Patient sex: M
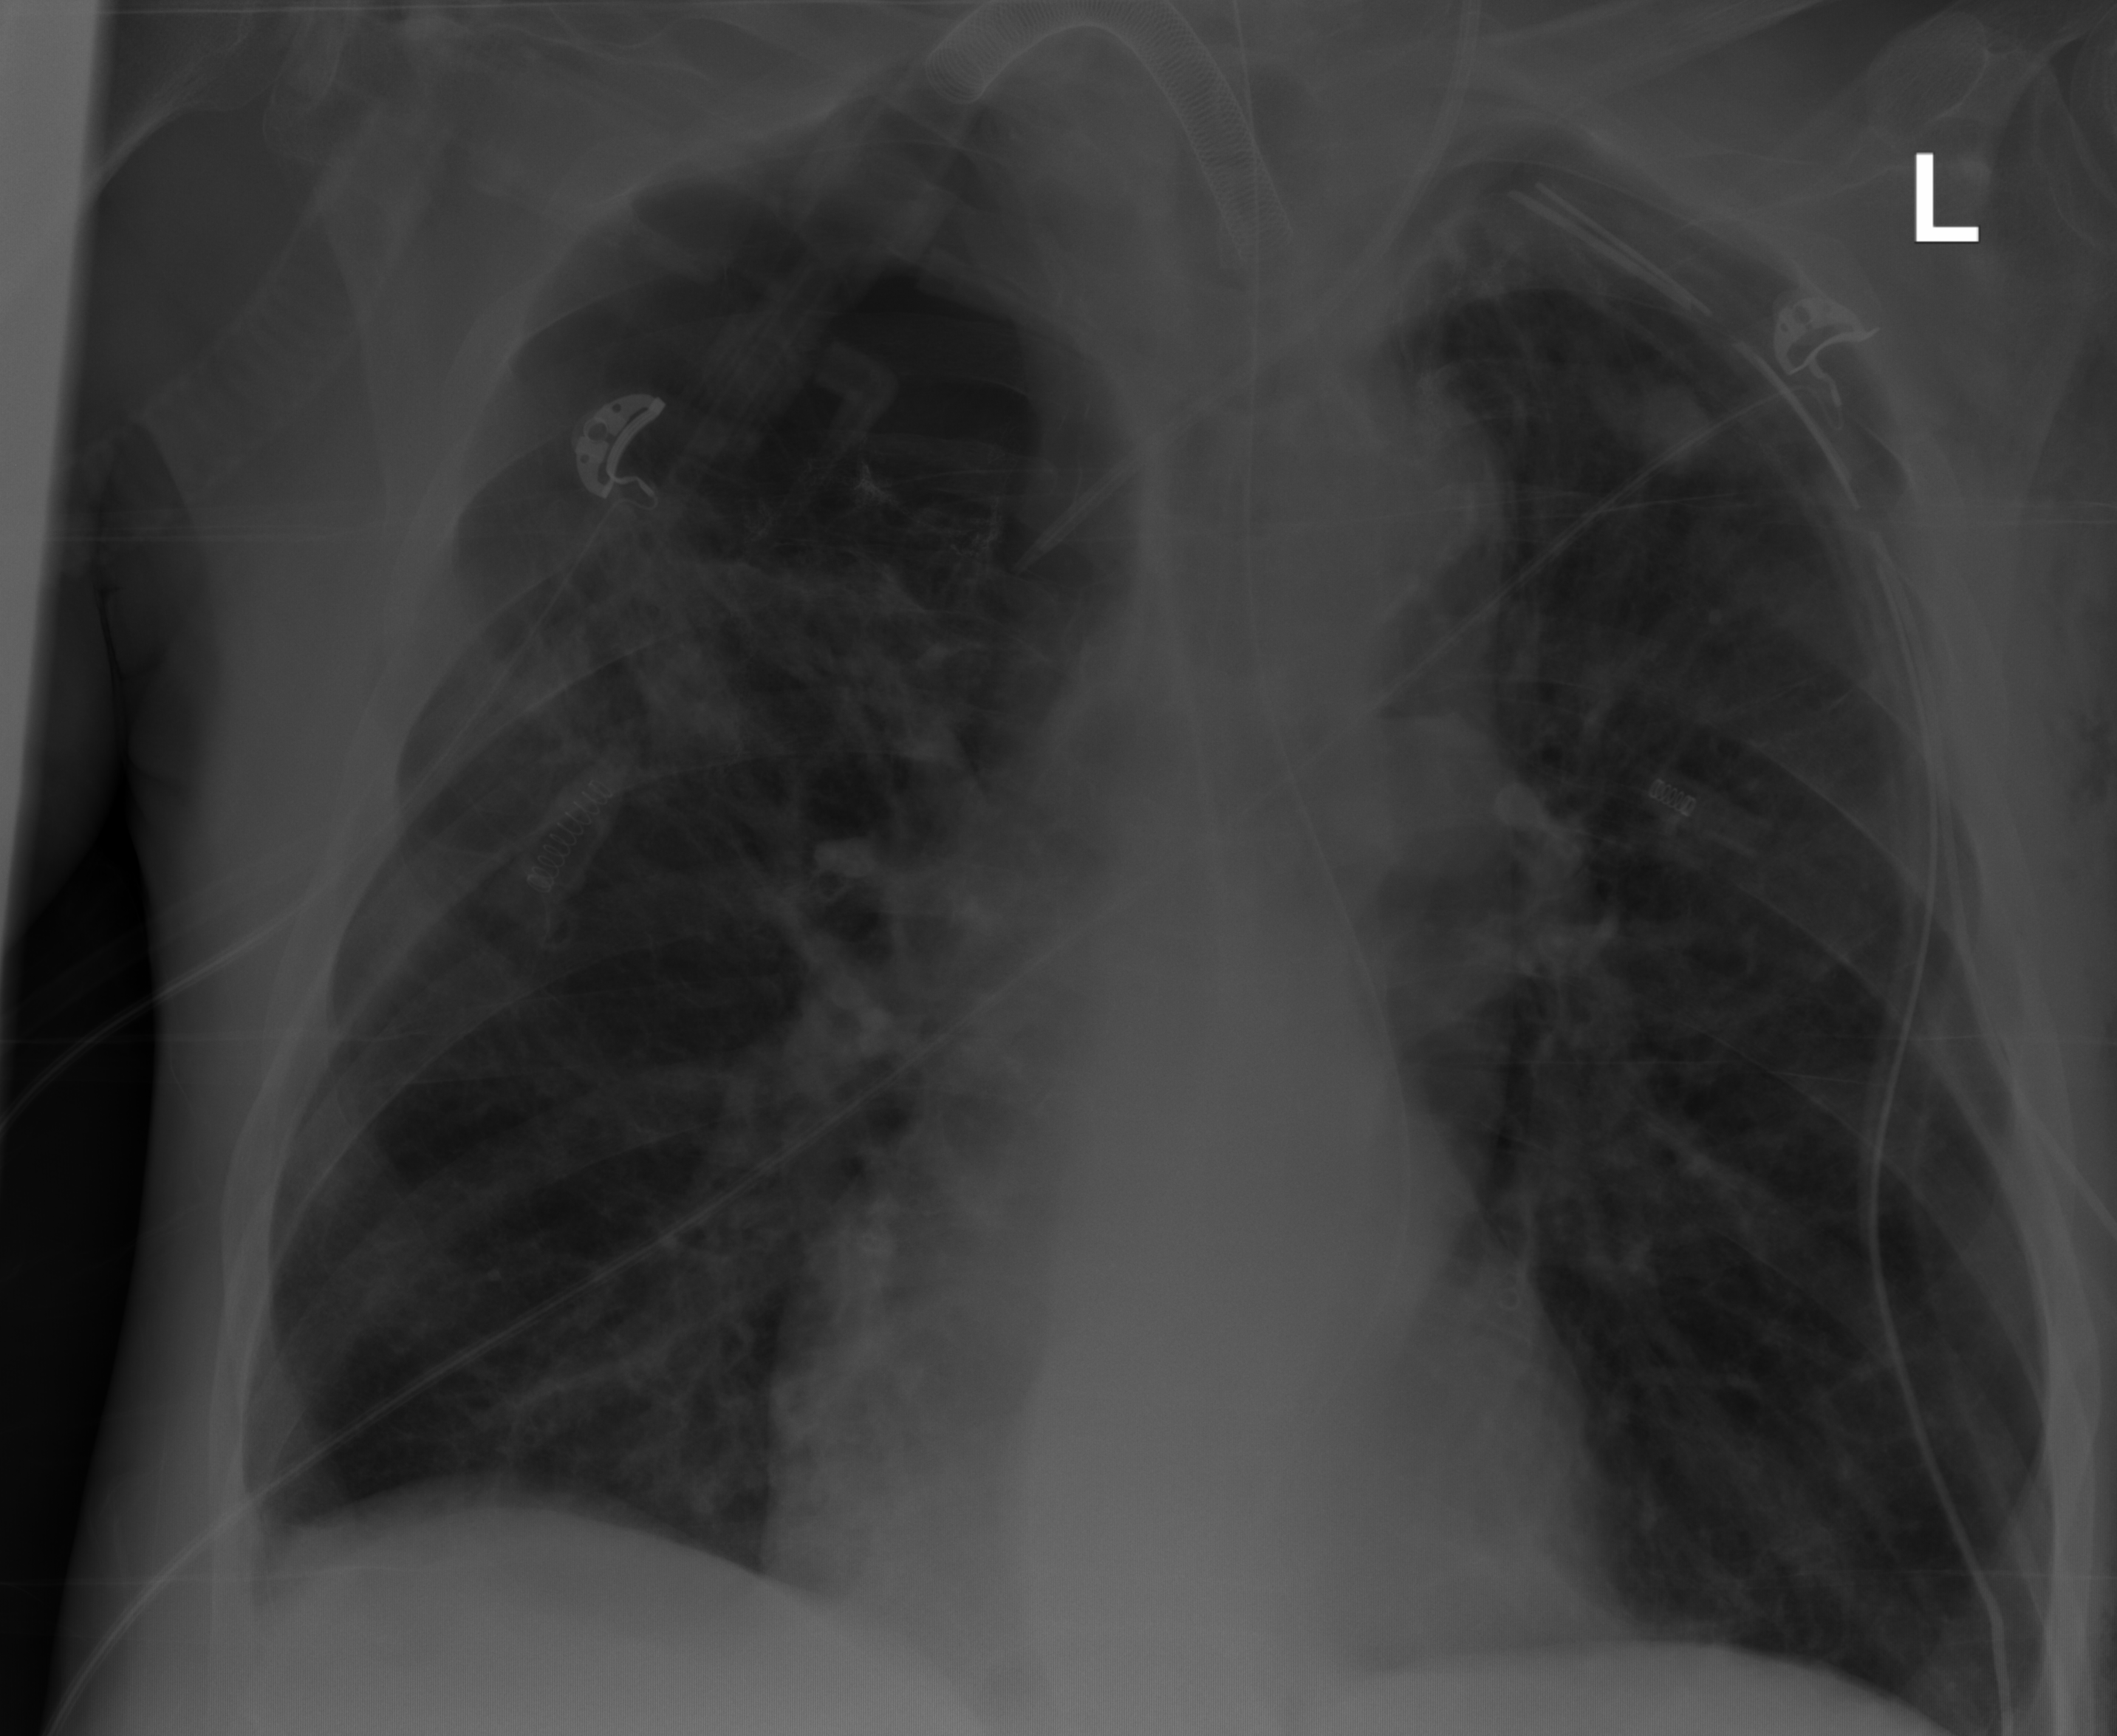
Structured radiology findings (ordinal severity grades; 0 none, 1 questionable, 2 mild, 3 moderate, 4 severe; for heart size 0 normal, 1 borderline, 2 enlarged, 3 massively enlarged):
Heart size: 0
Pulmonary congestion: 0
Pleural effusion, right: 0
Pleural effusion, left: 0
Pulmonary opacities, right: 2
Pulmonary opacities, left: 0
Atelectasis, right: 0
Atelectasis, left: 0